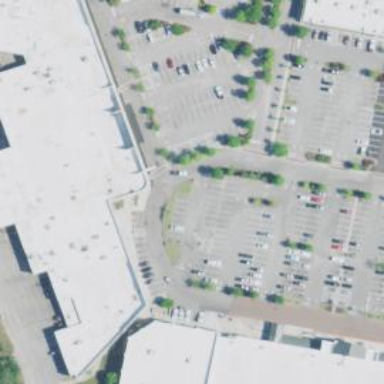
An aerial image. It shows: Retail area.